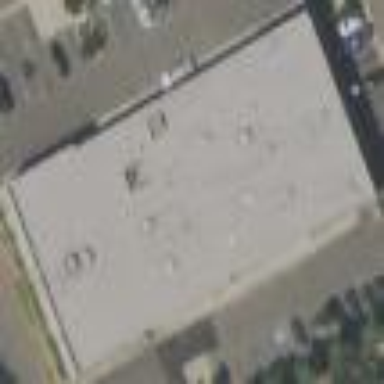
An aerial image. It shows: Retail building.